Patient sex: F
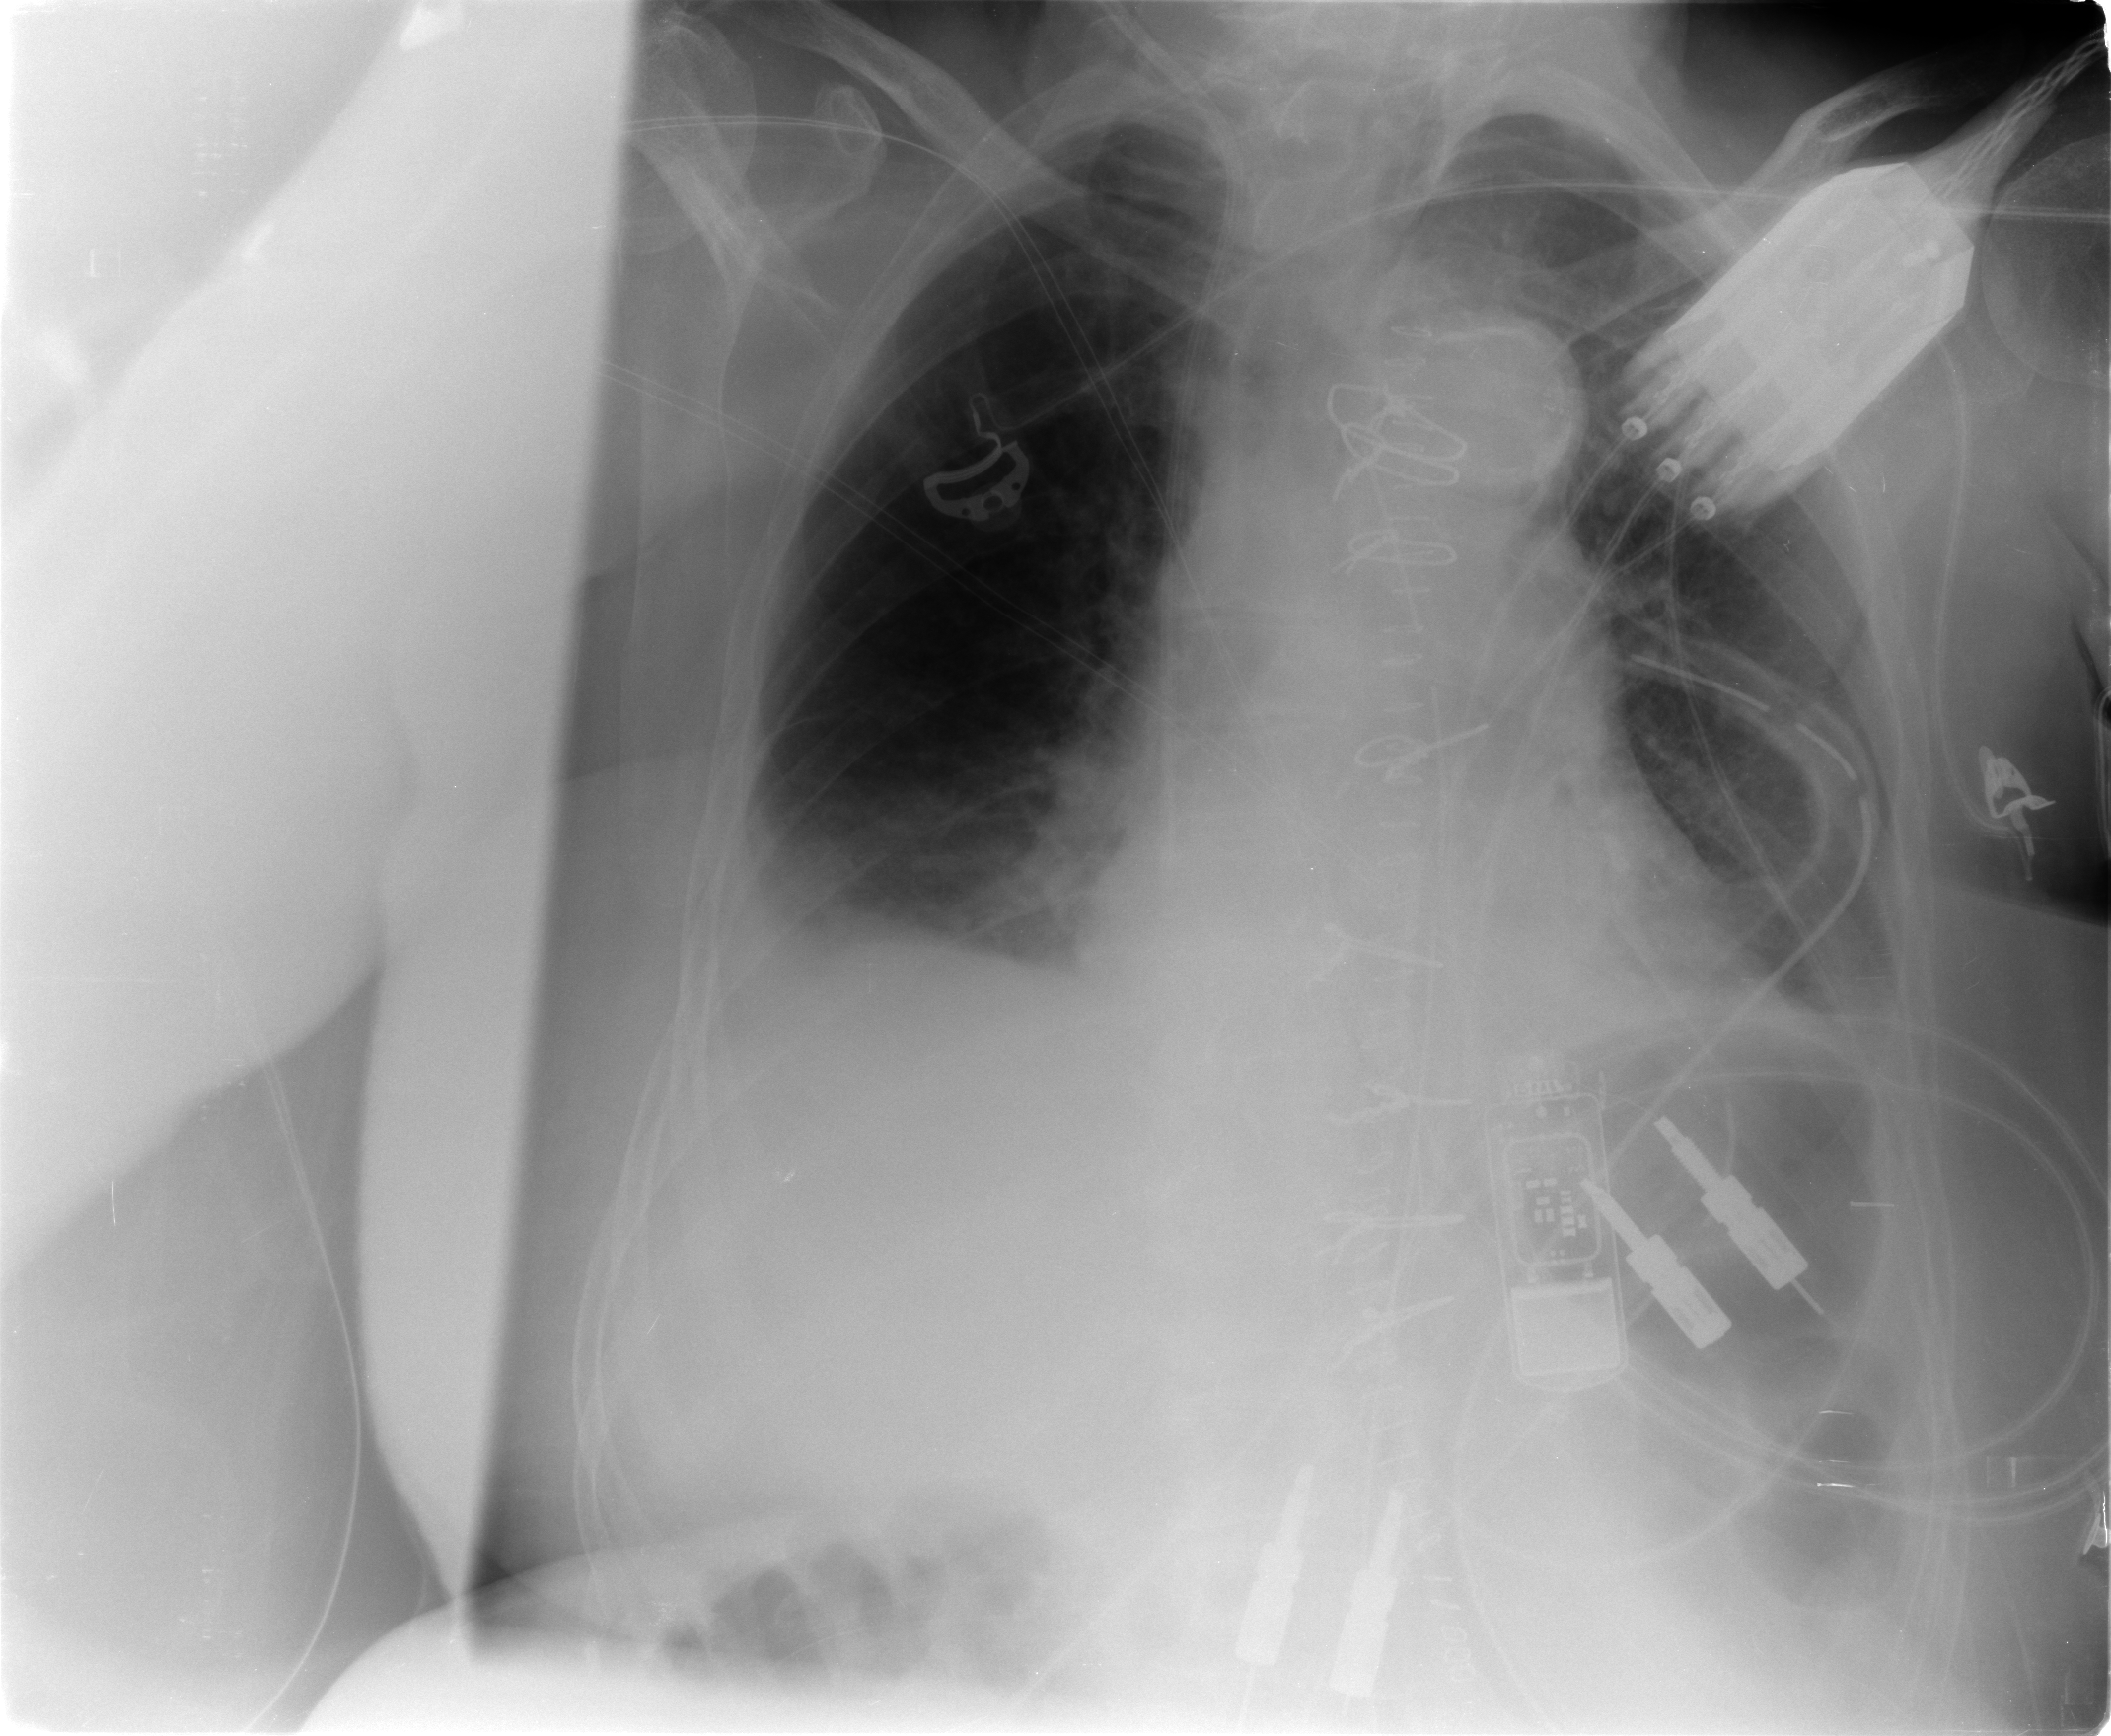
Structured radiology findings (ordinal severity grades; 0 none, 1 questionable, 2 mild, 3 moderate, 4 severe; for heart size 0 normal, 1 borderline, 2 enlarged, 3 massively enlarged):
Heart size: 0
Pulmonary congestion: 0
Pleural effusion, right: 0
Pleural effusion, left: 1
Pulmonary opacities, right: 0
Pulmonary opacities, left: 2
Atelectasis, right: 2
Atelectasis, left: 2